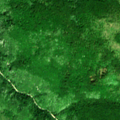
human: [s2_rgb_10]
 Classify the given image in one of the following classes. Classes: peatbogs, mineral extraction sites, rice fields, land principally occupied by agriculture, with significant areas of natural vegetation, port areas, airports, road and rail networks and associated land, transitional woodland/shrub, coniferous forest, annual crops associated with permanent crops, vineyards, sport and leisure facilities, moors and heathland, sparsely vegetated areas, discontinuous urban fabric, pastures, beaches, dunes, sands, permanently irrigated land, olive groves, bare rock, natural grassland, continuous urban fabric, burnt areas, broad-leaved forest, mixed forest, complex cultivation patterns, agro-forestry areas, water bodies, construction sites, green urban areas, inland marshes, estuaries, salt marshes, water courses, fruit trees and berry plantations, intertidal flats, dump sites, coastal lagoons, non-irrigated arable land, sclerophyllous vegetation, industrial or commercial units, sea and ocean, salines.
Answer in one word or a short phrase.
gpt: broad-leaved forest, natural grassland